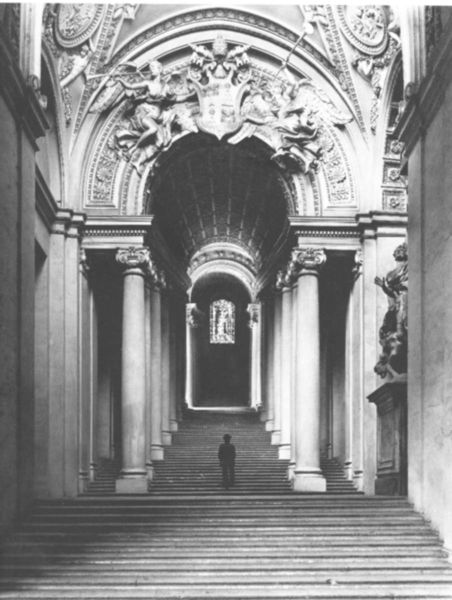
Titel: Scala Regia, Treppe zwischen Petersdom und Vatikan
Künstler: Giovanni Lorenzo Bernini
Standort: Rom, S. Pietro (EU - I - Latium)
Schlagwörter: mann, schatten, fenster, hut, licht, marmor, säulen, mensch, kirche, engel, figuren, treppe, stuck, aufgang, fotografie, kapitell, wappen, skulpturen, fluchtpunkt, arcaden